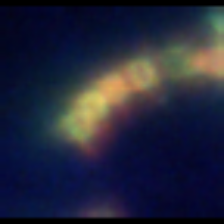
Taxon: Chaetoceros
Group: Diatoms